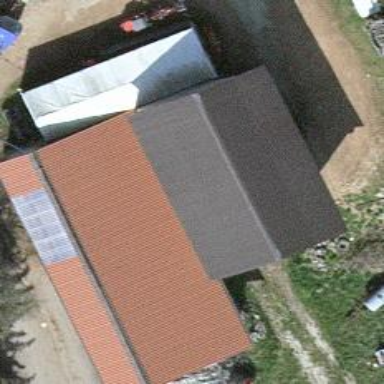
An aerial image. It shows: Farm building.